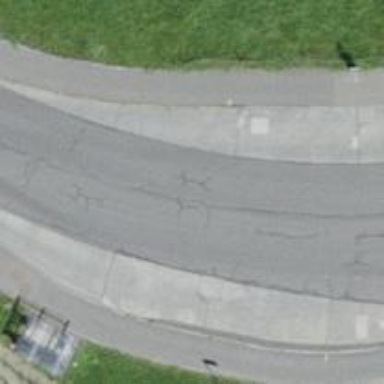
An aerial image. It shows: Residential road with asphalt surface. There is sidewalk on the left and cycle lane on both sides.